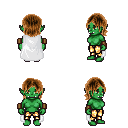
a pixel art fantasy rpg character, female body template, orc, green skin, white cape, gold greaves, brown long bangs hairstyle, leather bracers, four views (front, back, left, right), 2x2 character sprite sheet, small pixel art, hard edges, no anti-aliasing